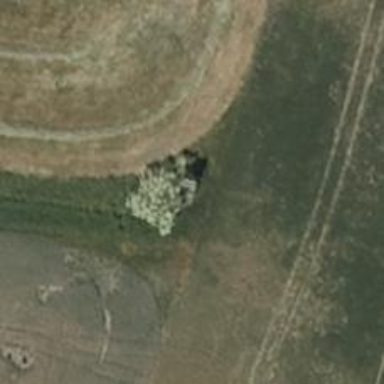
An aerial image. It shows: Hunting stand.